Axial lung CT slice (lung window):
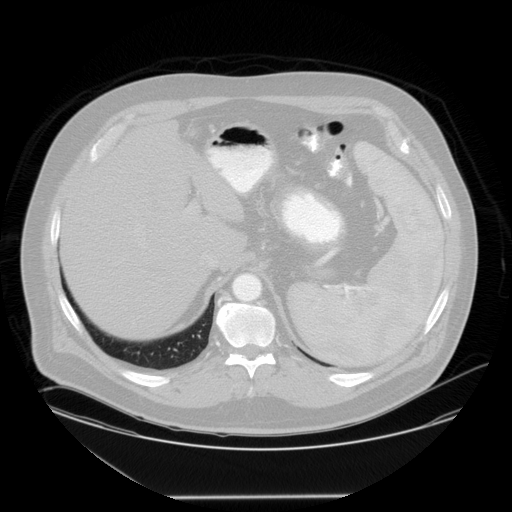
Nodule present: no